Field crop: maize
Growth stage: 2
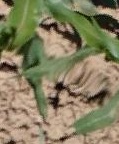
Species: maize